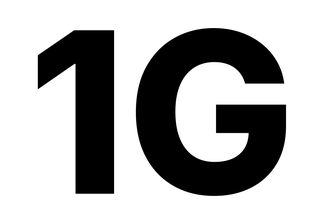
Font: Inter_ExtraBold